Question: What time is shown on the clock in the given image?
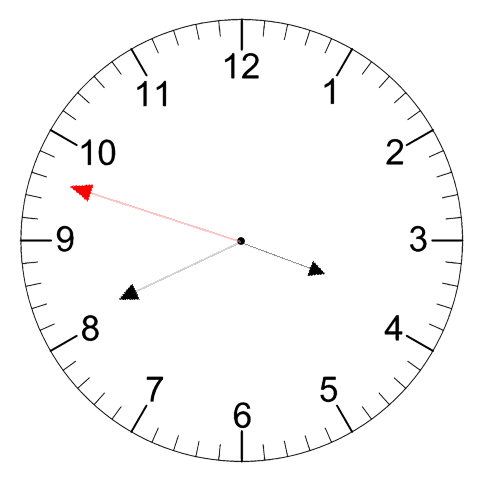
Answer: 03:40:48